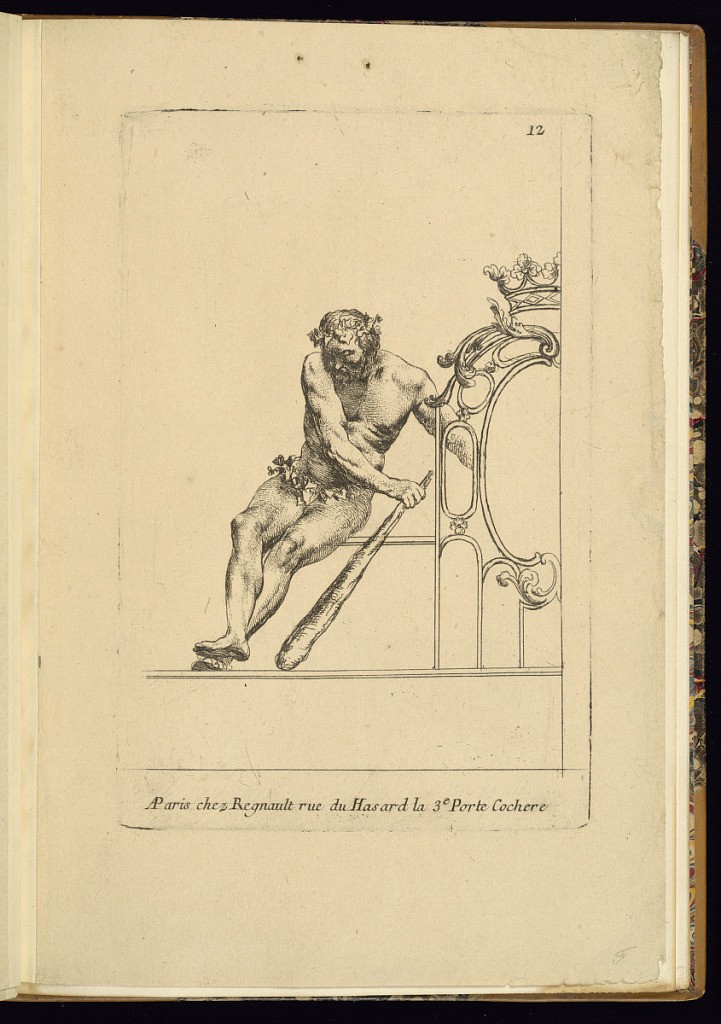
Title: Metalwork Design
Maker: Babin, French, ca. 1750
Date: ca. 1780
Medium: Etching on paper
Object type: Print
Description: Design for ironwork/ metalwork - a nude man holding a club supporting a coat of arms with scrolling leaf and rosette motifs, on the top of a gate. The plate is numbered.